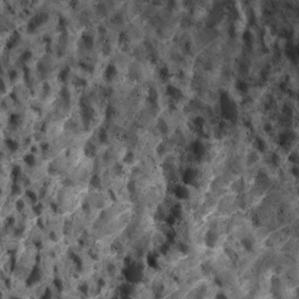
Label: non_frost